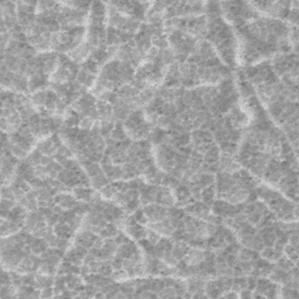
Label: frost